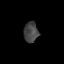
Tissue: prostate
Cell type: B cells
Senescence score: 0.8375
Nuclear area (px): 290
Mean DAPI intensity: 67.51